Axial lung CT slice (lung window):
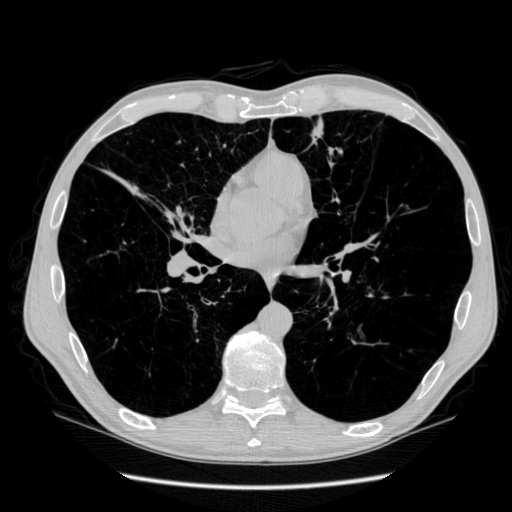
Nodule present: no